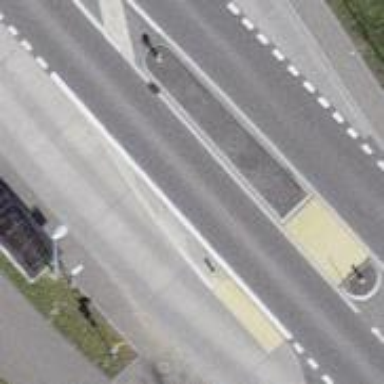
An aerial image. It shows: Bus stop with designated stop position for public transport.